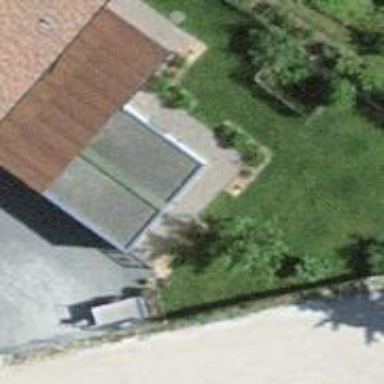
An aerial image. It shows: Garage.